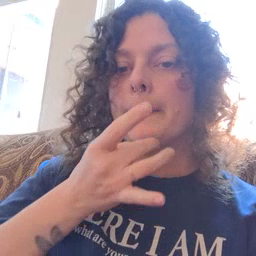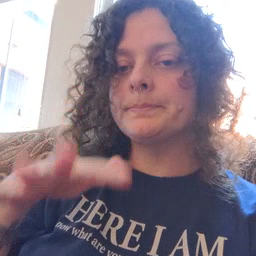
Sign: lamp